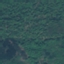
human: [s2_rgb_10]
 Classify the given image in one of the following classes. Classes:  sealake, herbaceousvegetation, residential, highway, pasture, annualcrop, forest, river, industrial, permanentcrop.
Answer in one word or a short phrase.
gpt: Forest